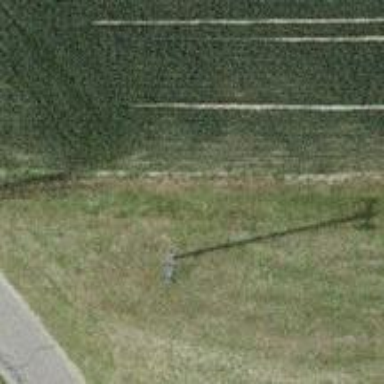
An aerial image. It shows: Power pole.